Question: I have tried writing test cases in JUnit using the greenDAO sample app as an example, but I get a RuntimeException caused by InvocationTargetException:

It doesn't even run the tests.
Below is the code that is barfing this up:
'''
import de.greenrobot.dao.test.*;
public class LibrarySummaryTest extends AbstractDaoTestLongPk<LibrarySummaryDao, LibrarySummary> {
public LibrarySummaryTest() {
super(LibrarySummaryDao.class);
}
@Override
protected LibrarySummary createEntity(Long arg0) {
// TODO Auto-generated method stub
return null;
}
}
'''
Is there something I am missing?
I have an Android app, the tests are in a separate app. I indicated this when I generated the code:
'''
schema.setDefaultJavaPackageTest("com.ralphpina.greenDao.test");
schema.setDefaultJavaPackageDao("com.ralphpina.greenDao.greendao");
'''
I have the instrumentation correctly targeting the app. I have a whole bunch of JUnit test cases that run perfectly fine.
I have included the greenDAO.jar in both apps, and I have double checked that it is in the build path.
I have the notes sample app in my eclipse environment and the JUnit test runs fine there. So there must be something specific in my project. Any suggestions?
Text of full exception:
'''
03-15 01:02:22.794: I/TestRunner(8775): java.lang.RuntimeException: Exception during suite construction
03-15 01:02:22.794: I/TestRunner(8775): at android.test.suitebuilder.TestSuiteBuilder$FailedToCreateTests.testSuiteConstructionFailed(TestSuiteBuilder.java:238)
03-15 01:02:22.794: I/TestRunner(8775): at java.lang.reflect.Method.invokeNative(Native Method)
03-15 01:02:22.794: I/TestRunner(8775): at java.lang.reflect.Method.invoke(Method.java:511)
03-15 01:02:22.794: I/TestRunner(8775): at junit.framework.TestCase.runTest(TestCase.java:168)
03-15 01:02:22.794: I/TestRunner(8775): at junit.framework.TestCase.runBare(TestCase.java:134)
03-15 01:02:22.794: I/TestRunner(8775): at junit.framework.TestResult$1.protect(TestResult.java:115)
03-15 01:02:22.794: I/TestRunner(8775): at junit.framework.TestResult.runProtected(TestResult.java:133)
03-15 01:02:22.794: I/TestRunner(8775): at junit.framework.TestResult.run(TestResult.java:118)
03-15 01:02:22.794: I/TestRunner(8775): at junit.framework.TestCase.run(TestCase.java:124)
03-15 01:02:22.794: I/TestRunner(8775): at android.test.AndroidTestRunner.runTest(AndroidTestRunner.java:190)
03-15 01:02:22.794: I/TestRunner(8775): at android.test.AndroidTestRunner.runTest(AndroidTestRunner.java:175)
03-15 01:02:22.794: I/TestRunner(8775): at android.test.InstrumentationTestRunner.onStart(InstrumentationTestRunner.java:555)
03-15 01:02:22.794: I/TestRunner(8775): at android.app.Instrumentation$InstrumentationThread.run(Instrumentation.java:1661)
03-15 01:02:22.794: I/TestRunner(8775): Caused by: java.lang.reflect.InvocationTargetException
03-15 01:02:22.794: I/TestRunner(8775): at java.lang.reflect.Constructor.constructNative(Native Method)
03-15 01:02:22.794: I/TestRunner(8775): at java.lang.reflect.Constructor.newInstance(Constructor.java:417)
03-15 01:02:22.794: I/TestRunner(8775): at android.test.suitebuilder.TestMethod.instantiateTest(TestMethod.java:87)
03-15 01:02:22.794: I/TestRunner(8775): at android.test.suitebuilder.TestMethod.createTest(TestMethod.java:73)
03-15 01:02:22.794: I/TestRunner(8775): at android.test.suitebuilder.TestSuiteBuilder.addTest(TestSuiteBuilder.java:262)
03-15 01:02:22.794: I/TestRunner(8775): at android.test.suitebuilder.TestSuiteBuilder.build(TestSuiteBuilder.java:184)
03-15 01:02:22.794: I/TestRunner(8775): at android.test.InstrumentationTestRunner.onCreate(InstrumentationTestRunner.java:379)
03-15 01:02:22.794: I/TestRunner(8775): at android.app.ActivityThread.handleBindApplication(ActivityThread.java:4382)
03-15 01:02:22.794: I/TestRunner(8775): at android.app.ActivityThread.access$1300(ActivityThread.java:141)
03-15 01:02:22.794: I/TestRunner(8775): at android.app.ActivityThread$H.handleMessage(ActivityThread.java:1294)
03-15 01:02:22.794: I/TestRunner(8775): at android.os.Handler.dispatchMessage(Handler.java:99)
03-15 01:02:22.794: I/TestRunner(8775): at android.os.Looper.loop(Looper.java:137)
03-15 01:02:22.794: I/TestRunner(8775): at android.app.ActivityThread.main(ActivityThread.java:5039)
03-15 01:02:22.794: I/TestRunner(8775): at java.lang.reflect.Method.invokeNative(Native Method)
03-15 01:02:22.794: I/TestRunner(8775): at java.lang.reflect.Method.invoke(Method.java:511)
03-15 01:02:22.794: I/TestRunner(8775): at com.android.internal.os.ZygoteInit$MethodAndArgsCaller.run(ZygoteInit.java:793)
03-15 01:02:22.794: I/TestRunner(8775): at com.android.internal.os.ZygoteInit.main(ZygoteInit.java:560)
03-15 01:02:22.794: I/TestRunner(8775): at dalvik.system.NativeStart.main(Native Method)
03-15 01:02:22.794: I/TestRunner(8775): Caused by: java.lang.NoClassDefFoundError: com.outridersw.tapinspectandroid.greendao.DaoMaster
03-15 01:02:22.794: I/TestRunner(8775): at com.outridersw.tapinspectandroid.test.LibrarySummaryTest.<init>(LibrarySummaryTest.java:13)
03-15 01:02:22.794: I/TestRunner(8775): ... 18 more
'''
I was able to run JUnit by copying and pasting the generated classes in greenDAO into my test project. Obviously, this is not ideal, since now I have to remember to update them. Is there a reason JUnit can't find the greenDAO classes, but has no problems seeing all other classes in my target Android project?
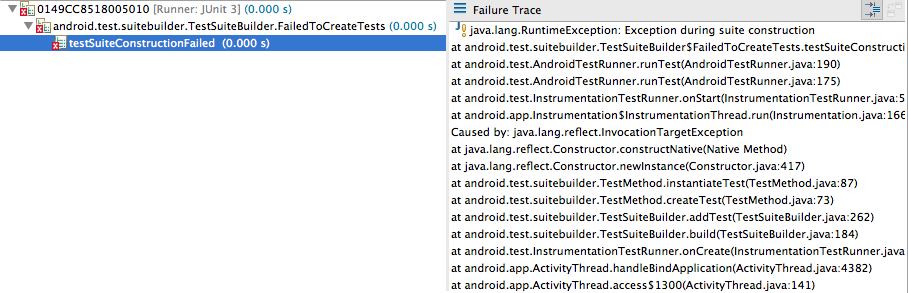
Answer: It turns out the reason for this error is that I included the greenDAO.jar library in both the main and test Android projects. Once I deleted the jar from the project/libs folder I was able to run JUnit greenDAO tests without an issue!